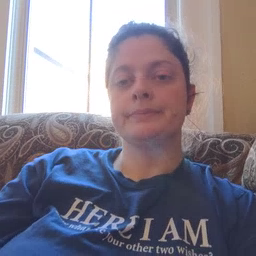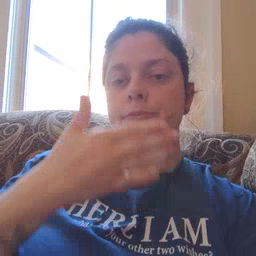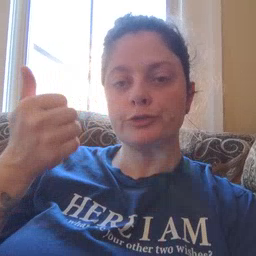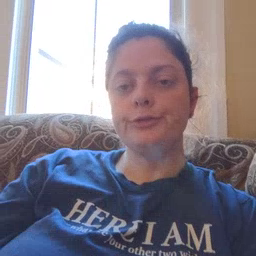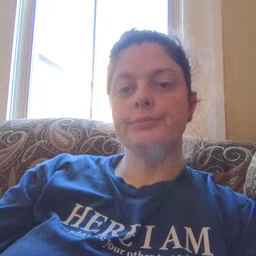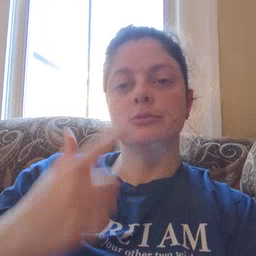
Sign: better